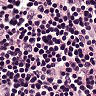
Metastatic tissue present: no